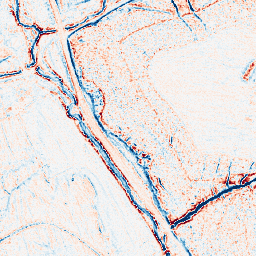
Category: edge_preserving
Decomposition family: anisotropic_diffusion
Decomposition parameters: iterations: 5
kappa: 30
gamma: 0.2
Upsampling method: area
Upsampling parameters: scale: 2
Upsampling scale: 2